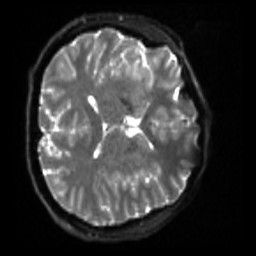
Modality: sbref
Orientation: axial
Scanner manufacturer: siemens
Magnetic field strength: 3 T
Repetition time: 4 s
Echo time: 0.0594 s